Aerial crown-view tile of a tropical tree (Barro Colorado Island, Panama), acquired 20250818:
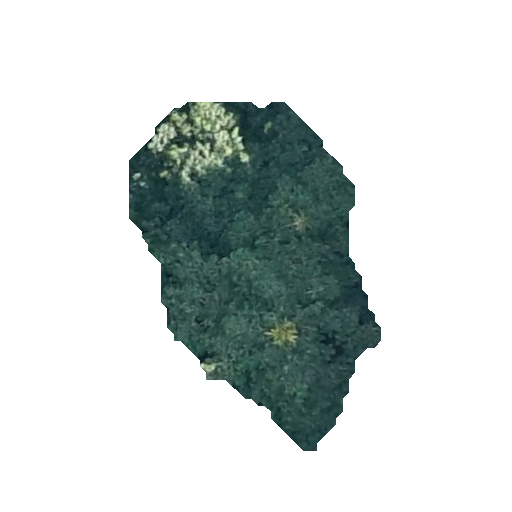
Species: Virola sebifera
GBIF accepted scientific name: Virola sebifera
Crown area: 82.073 m²